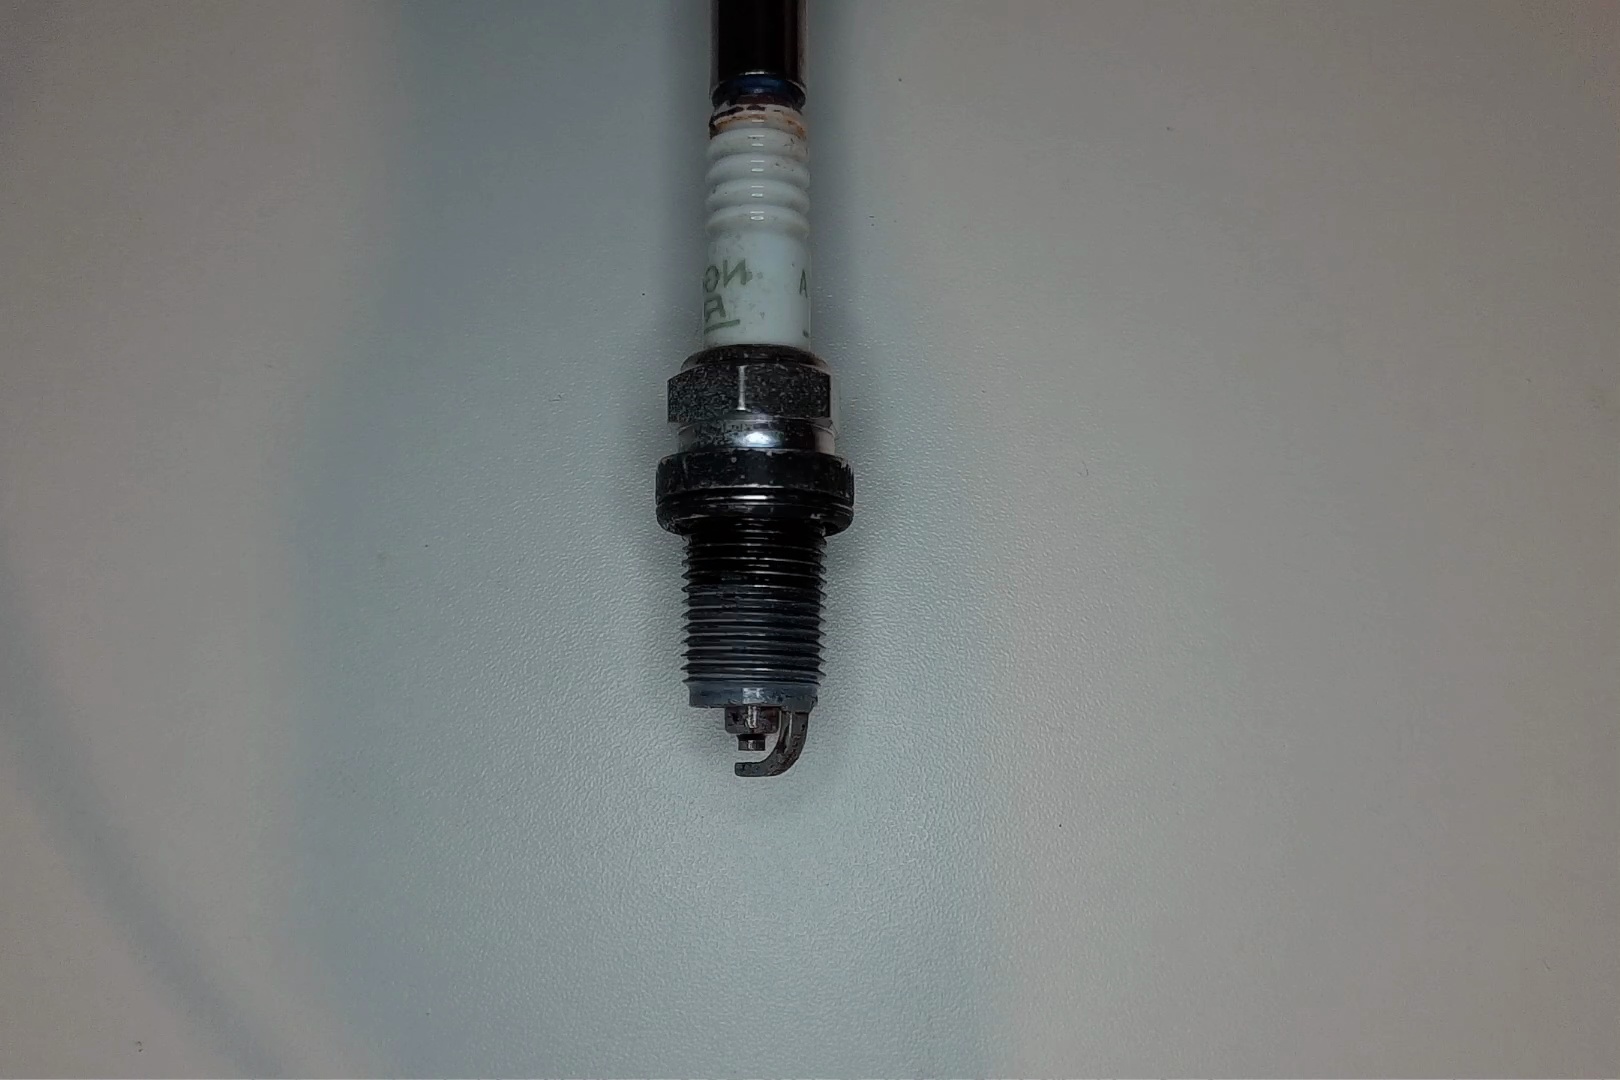
Label: anomaly